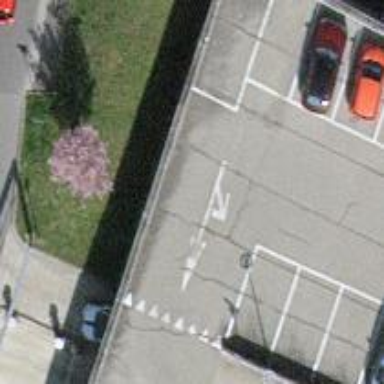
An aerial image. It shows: Charging station.